Field crop: tomato
Growth stage: 1
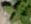
Species: solanum